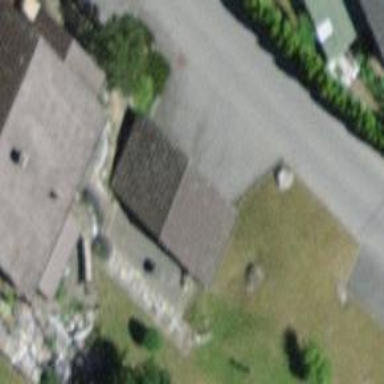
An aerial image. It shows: Garage building.